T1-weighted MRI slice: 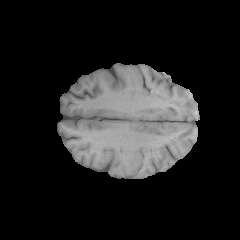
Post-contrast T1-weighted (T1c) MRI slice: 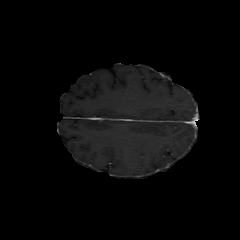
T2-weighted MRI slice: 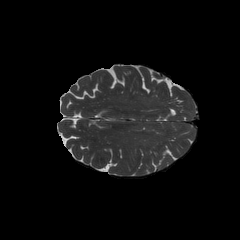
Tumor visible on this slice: no